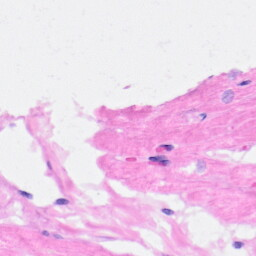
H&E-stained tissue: Heart